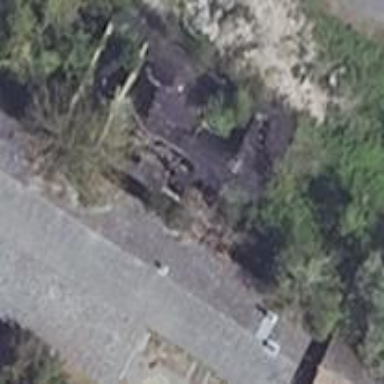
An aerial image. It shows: Ruins of building.